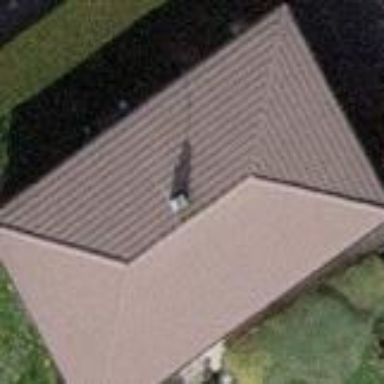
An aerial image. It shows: Detached building with hipped roof.